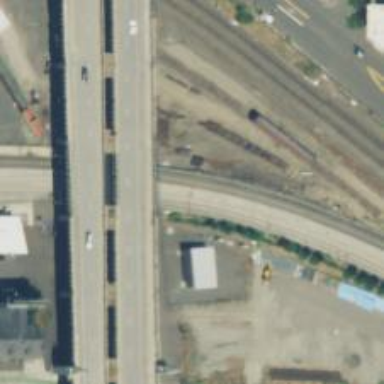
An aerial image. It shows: Busway road.